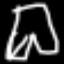
Label: pants